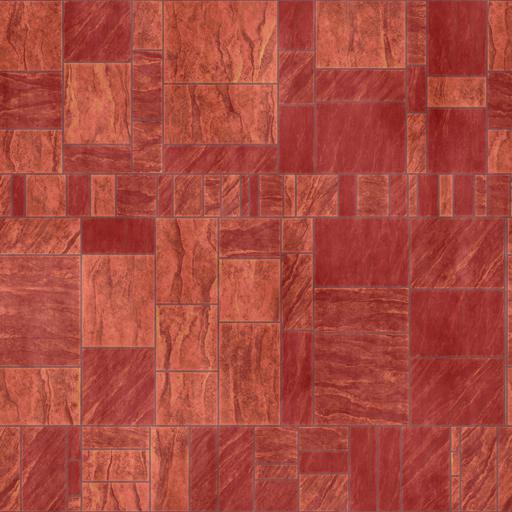
Tags: floor red tiled tiles uneven